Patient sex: M
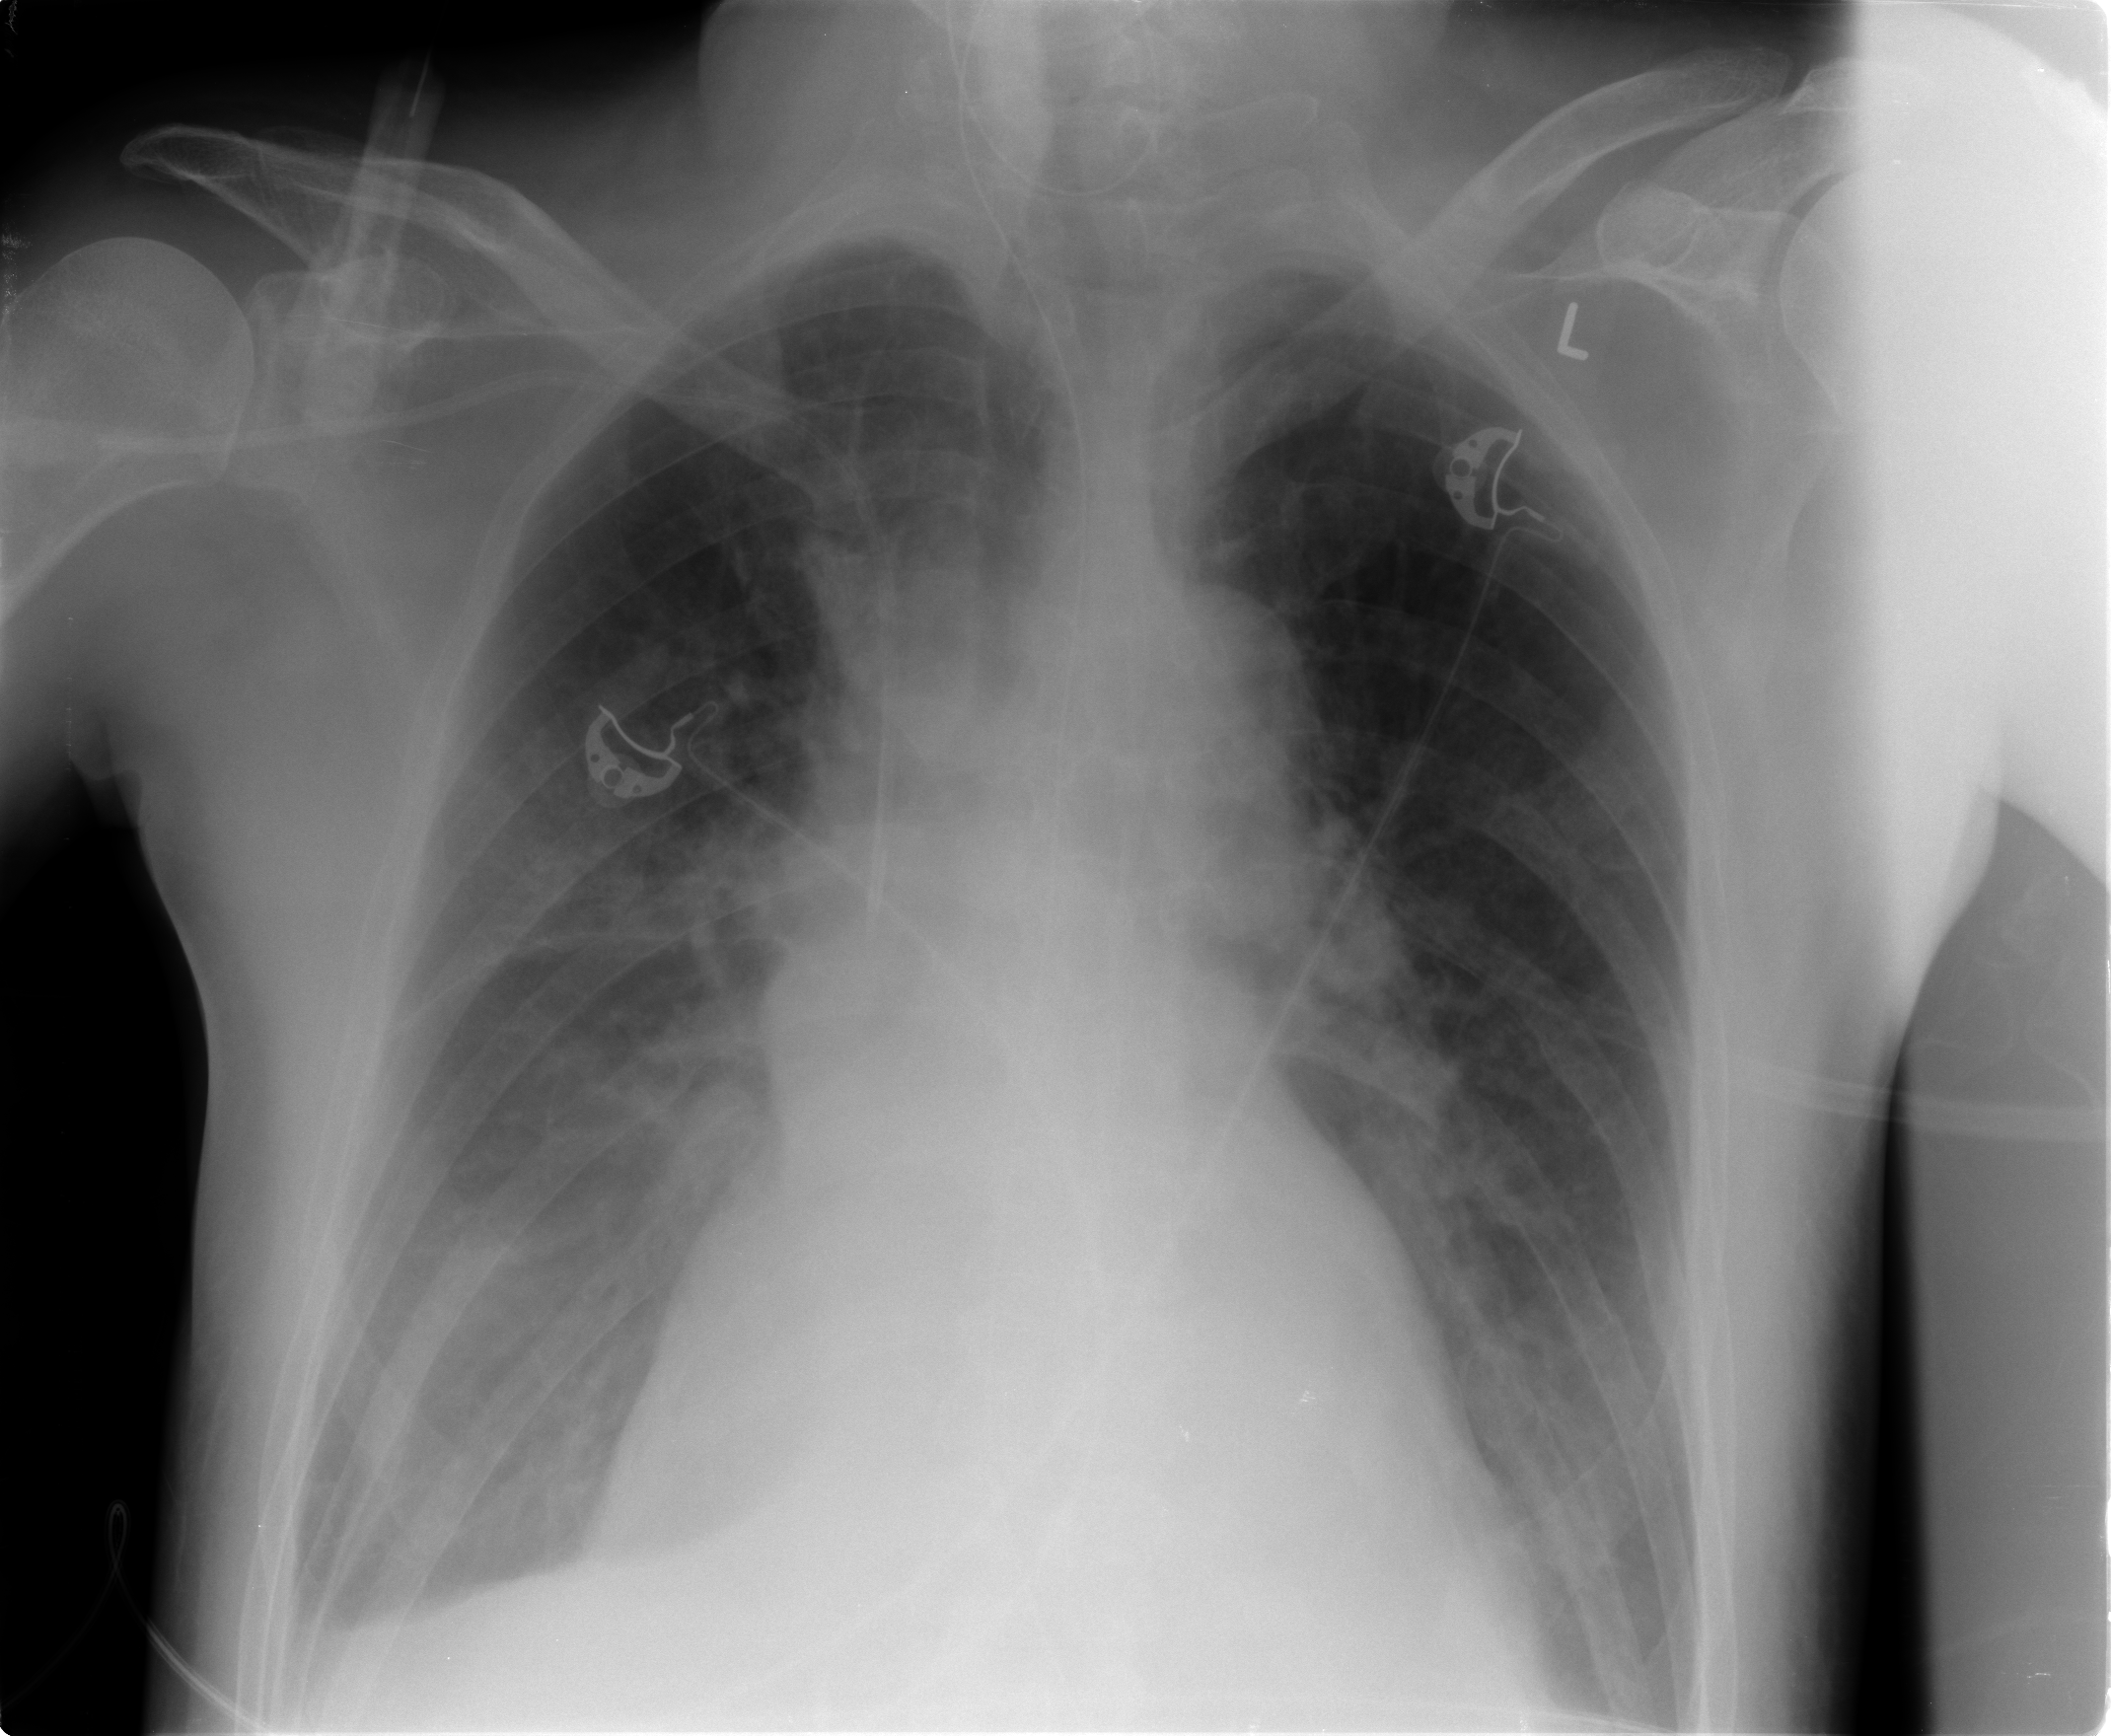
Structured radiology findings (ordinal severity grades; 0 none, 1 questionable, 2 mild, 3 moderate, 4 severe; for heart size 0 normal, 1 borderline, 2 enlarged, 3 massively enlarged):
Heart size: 1
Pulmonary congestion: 1
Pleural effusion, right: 2
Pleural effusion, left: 0
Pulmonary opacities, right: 0
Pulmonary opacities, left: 0
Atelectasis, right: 0
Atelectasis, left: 0